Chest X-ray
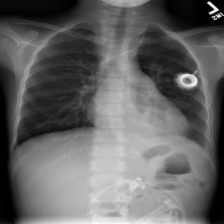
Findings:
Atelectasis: positive
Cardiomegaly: negative
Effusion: positive
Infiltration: negative
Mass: negative
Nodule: negative
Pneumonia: negative
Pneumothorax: negative
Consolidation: negative
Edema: negative
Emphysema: negative
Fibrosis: negative
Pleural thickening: negative
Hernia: negative